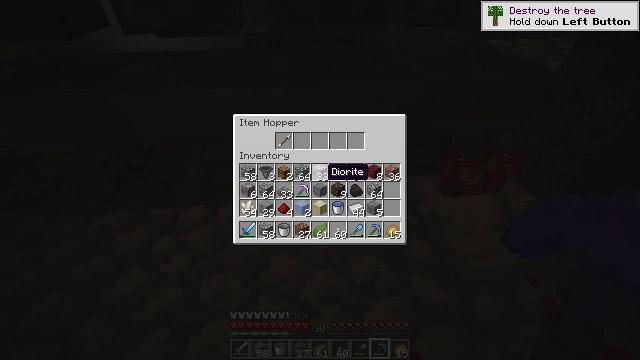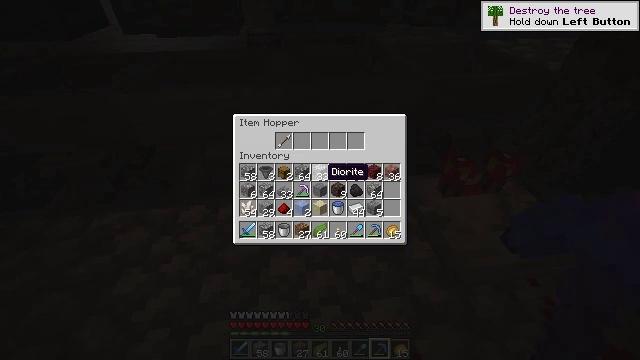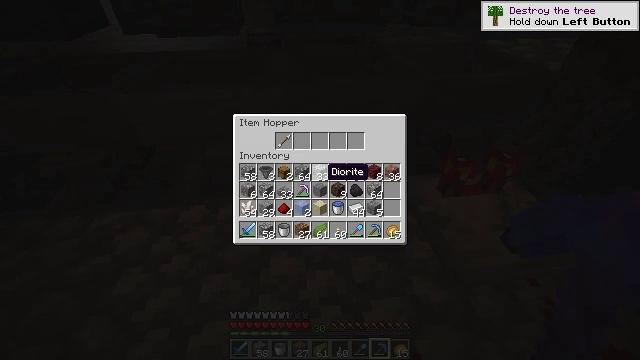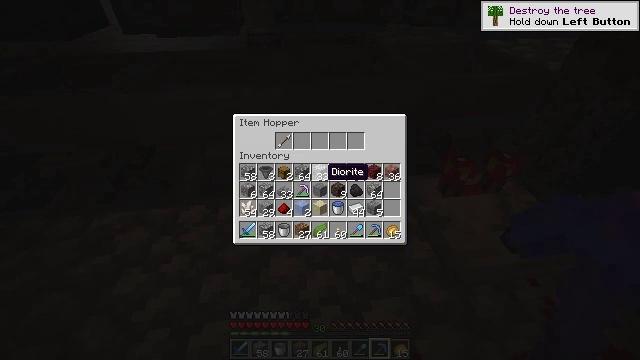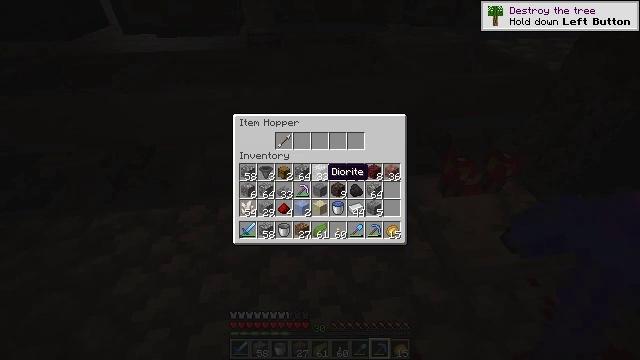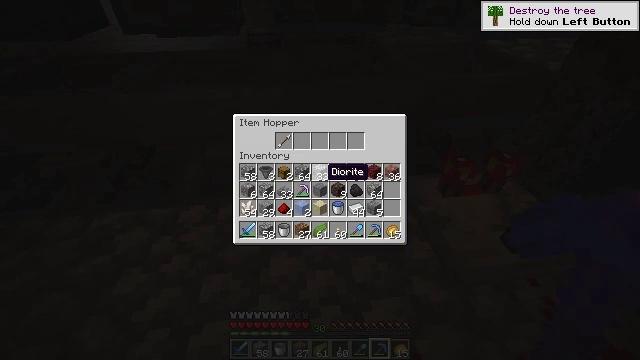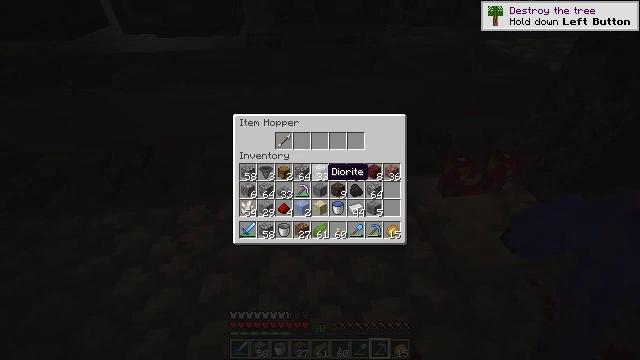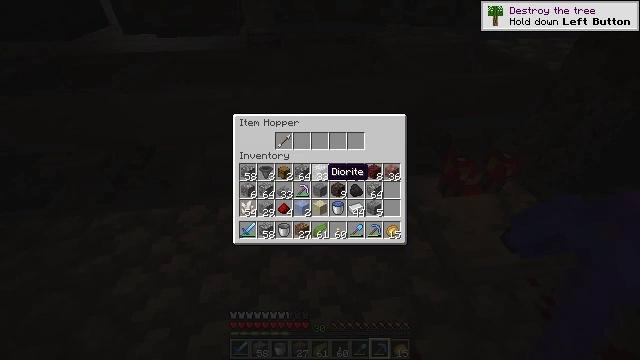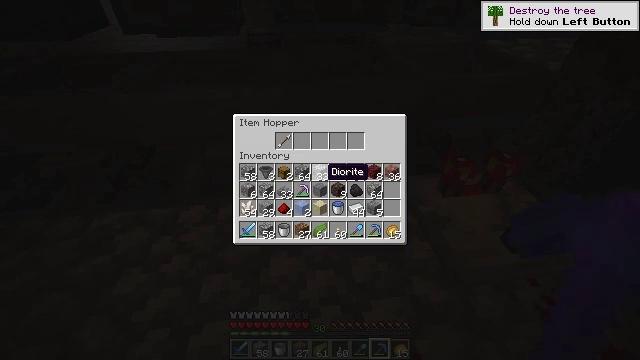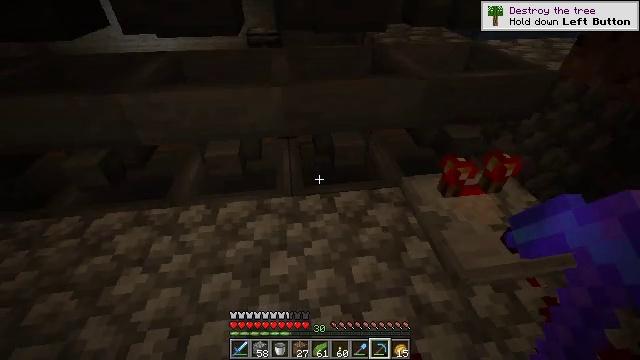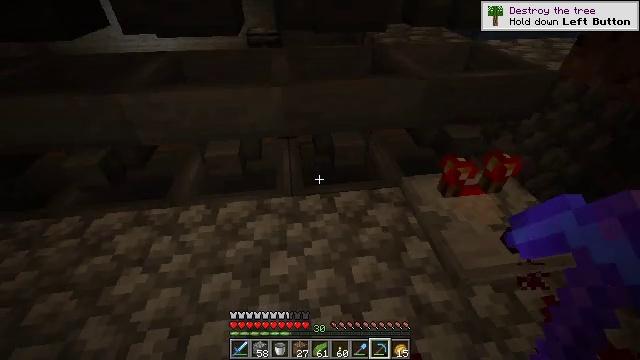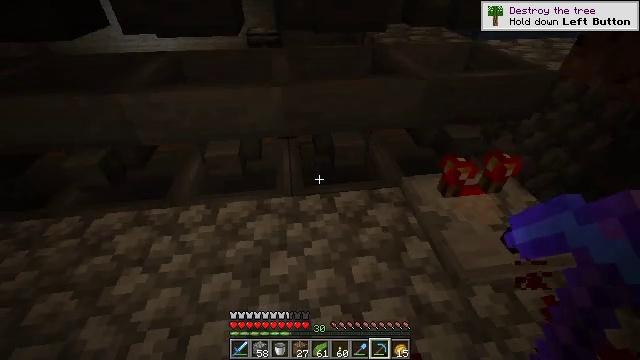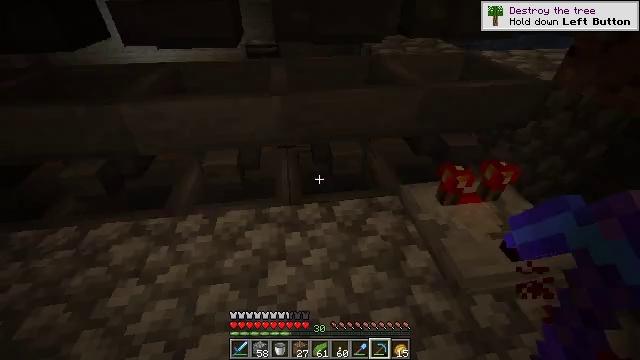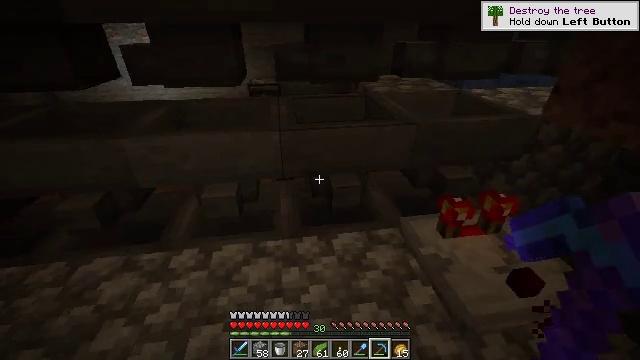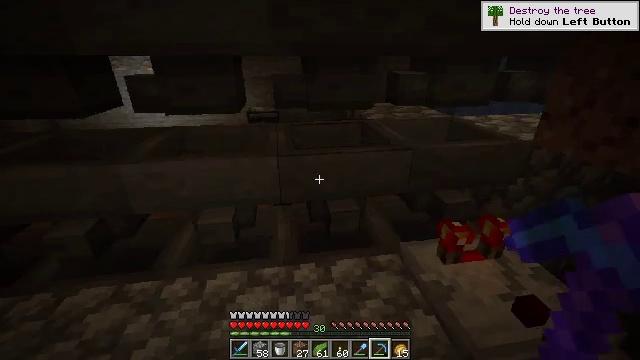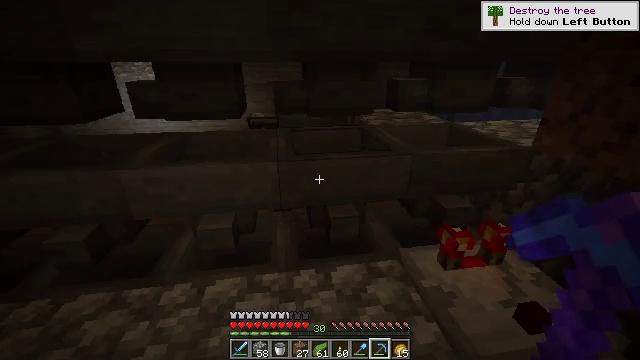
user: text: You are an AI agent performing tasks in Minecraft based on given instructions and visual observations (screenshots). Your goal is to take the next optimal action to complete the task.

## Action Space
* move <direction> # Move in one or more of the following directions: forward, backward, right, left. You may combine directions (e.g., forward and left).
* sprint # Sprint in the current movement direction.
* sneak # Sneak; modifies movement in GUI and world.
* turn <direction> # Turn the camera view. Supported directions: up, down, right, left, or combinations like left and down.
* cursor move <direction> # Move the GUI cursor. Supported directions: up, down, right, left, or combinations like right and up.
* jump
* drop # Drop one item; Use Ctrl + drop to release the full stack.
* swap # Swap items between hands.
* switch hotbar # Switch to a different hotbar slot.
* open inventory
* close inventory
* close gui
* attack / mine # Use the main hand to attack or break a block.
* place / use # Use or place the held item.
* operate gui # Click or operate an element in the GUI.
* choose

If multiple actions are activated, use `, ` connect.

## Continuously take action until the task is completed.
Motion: motion action
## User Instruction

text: Mine the redstone wall torch on the wall.
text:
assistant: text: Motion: no_op
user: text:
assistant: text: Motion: no_op
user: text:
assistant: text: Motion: no_op
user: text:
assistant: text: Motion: no_op
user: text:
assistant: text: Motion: no_op
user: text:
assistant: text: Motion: no_op
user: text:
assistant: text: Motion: no_op
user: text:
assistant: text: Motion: no_op
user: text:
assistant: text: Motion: no_op
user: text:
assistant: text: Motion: close gui
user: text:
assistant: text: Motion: open inventory
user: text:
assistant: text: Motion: turn up
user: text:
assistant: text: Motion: turn up
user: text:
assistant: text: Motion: turn up
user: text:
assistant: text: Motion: turn up
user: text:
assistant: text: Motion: use / place
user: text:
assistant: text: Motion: use / place
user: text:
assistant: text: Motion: use / place
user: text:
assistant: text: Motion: no_op
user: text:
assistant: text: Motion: no_op
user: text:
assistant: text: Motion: no_op
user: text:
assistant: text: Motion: no_op
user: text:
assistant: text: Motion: no_op
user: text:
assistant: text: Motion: no_op
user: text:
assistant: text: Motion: no_op
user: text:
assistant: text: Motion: close inventory
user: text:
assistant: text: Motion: close inventory
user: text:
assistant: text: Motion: turn left and down
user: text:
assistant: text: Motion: turn left and down
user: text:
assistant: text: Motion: turn left and down